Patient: sex F, age 44
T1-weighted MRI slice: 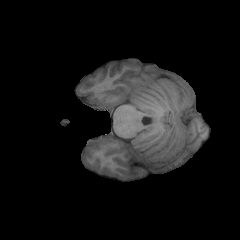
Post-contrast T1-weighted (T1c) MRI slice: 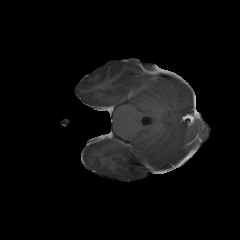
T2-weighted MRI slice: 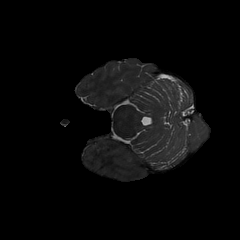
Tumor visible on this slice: no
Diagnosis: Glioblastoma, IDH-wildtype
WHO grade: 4